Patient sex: M
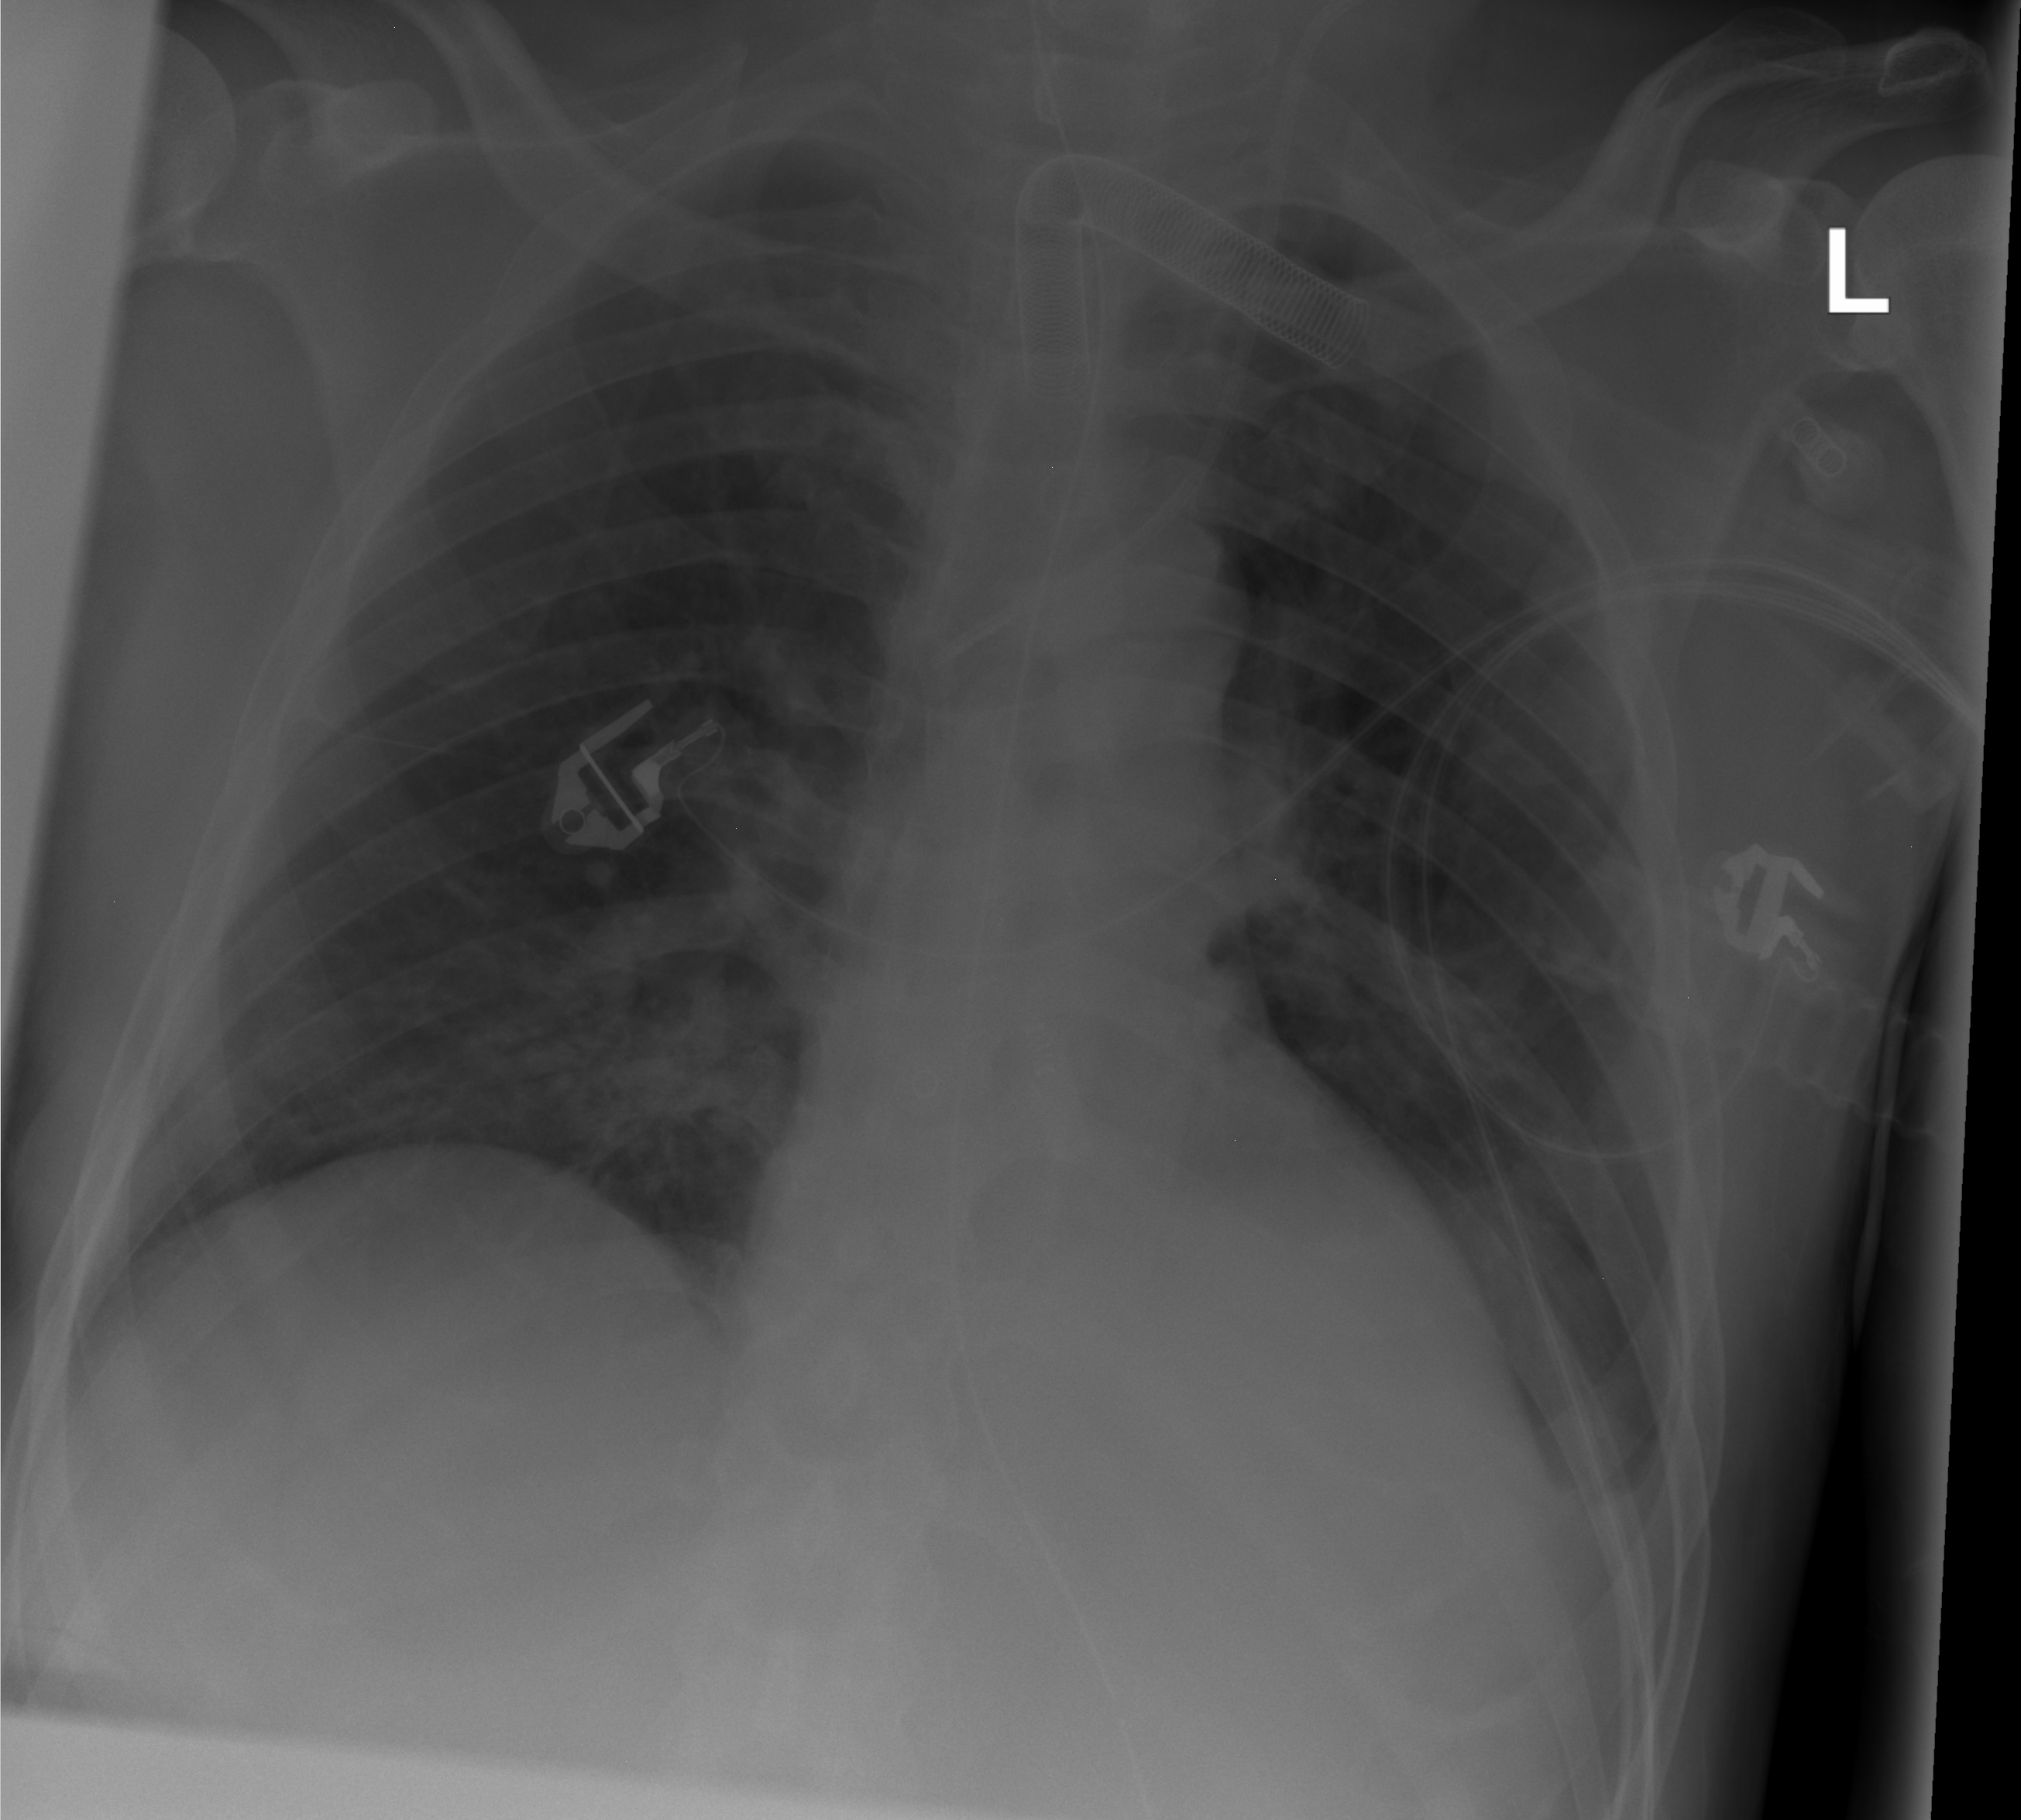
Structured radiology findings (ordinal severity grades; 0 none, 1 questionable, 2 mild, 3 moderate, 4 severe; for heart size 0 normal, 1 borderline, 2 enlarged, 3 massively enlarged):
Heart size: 1
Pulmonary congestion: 0
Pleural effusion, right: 0
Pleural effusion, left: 2
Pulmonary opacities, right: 2
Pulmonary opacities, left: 0
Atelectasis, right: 0
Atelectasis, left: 2